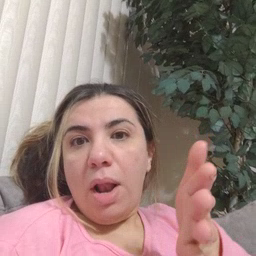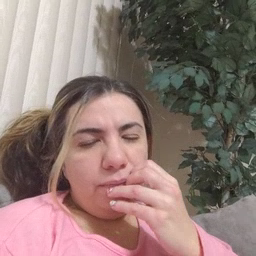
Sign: will